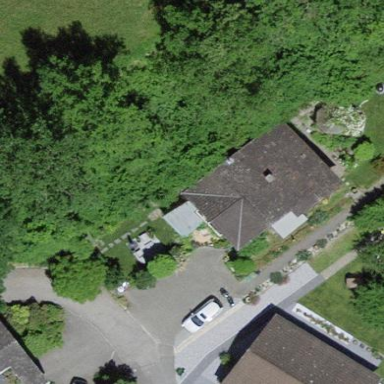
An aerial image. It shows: Simple house.